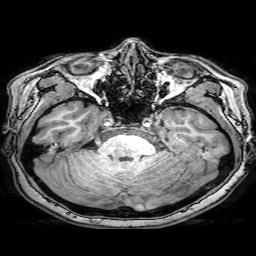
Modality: T1w
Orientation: coronal
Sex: female
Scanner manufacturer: philips
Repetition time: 0.008189 s
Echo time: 0.00378 s